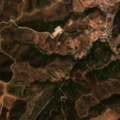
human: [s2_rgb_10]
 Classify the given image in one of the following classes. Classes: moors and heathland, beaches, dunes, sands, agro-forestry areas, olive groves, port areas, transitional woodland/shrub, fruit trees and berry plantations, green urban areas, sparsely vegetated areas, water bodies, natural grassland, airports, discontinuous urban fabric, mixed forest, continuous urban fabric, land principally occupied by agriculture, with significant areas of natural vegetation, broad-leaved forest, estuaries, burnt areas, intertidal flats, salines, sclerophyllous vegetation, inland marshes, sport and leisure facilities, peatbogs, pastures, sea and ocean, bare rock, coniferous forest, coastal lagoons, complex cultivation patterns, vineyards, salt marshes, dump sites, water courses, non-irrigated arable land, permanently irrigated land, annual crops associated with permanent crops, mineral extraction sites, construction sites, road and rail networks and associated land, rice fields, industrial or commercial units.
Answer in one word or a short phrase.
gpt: land principally occupied by agriculture, with significant areas of natural vegetation, broad-leaved forest, transitional woodland/shrub